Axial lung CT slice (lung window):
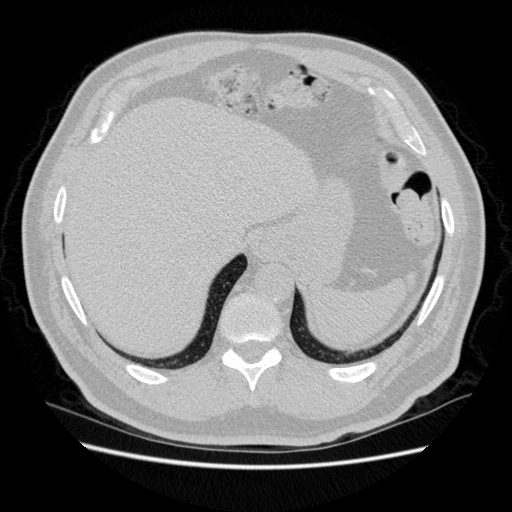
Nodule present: no